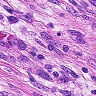
Metastatic tissue present: yes